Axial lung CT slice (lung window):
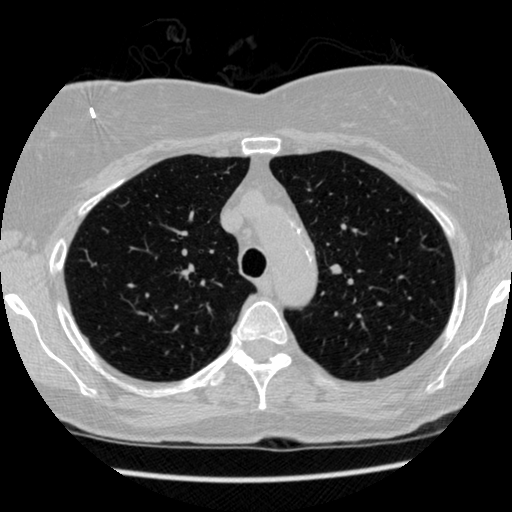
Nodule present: no